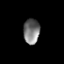
Tissue: prostate
Cell type: T cells
Senescence score: 0.7126
Nuclear area (px): 398
Mean DAPI intensity: 119.854